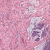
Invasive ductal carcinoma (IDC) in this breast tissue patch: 1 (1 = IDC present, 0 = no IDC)